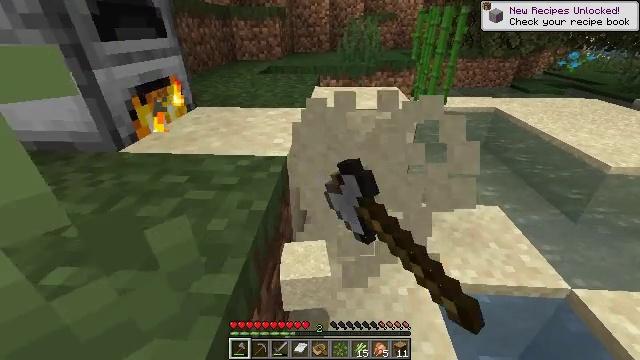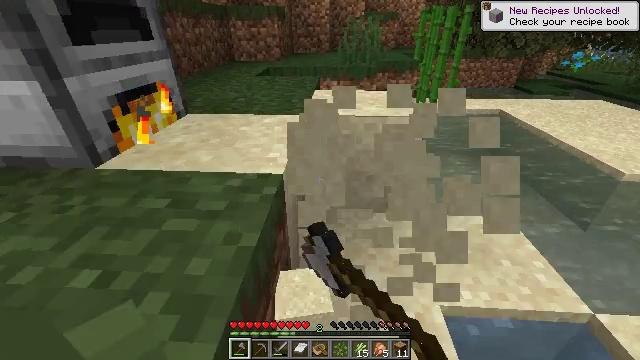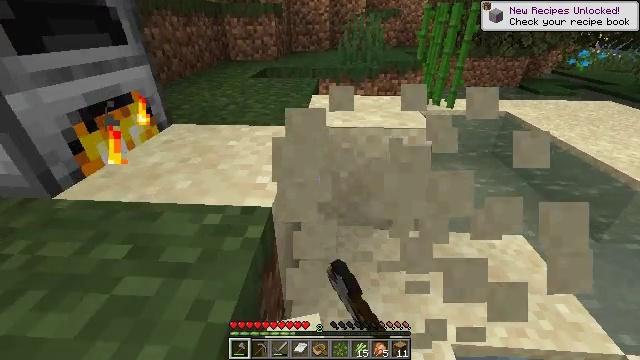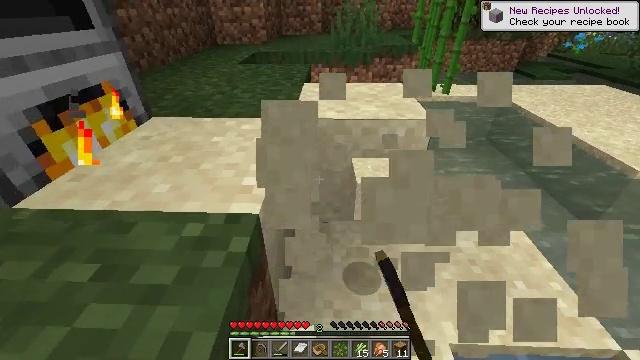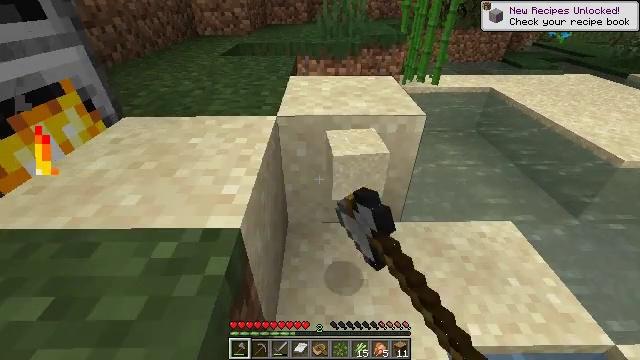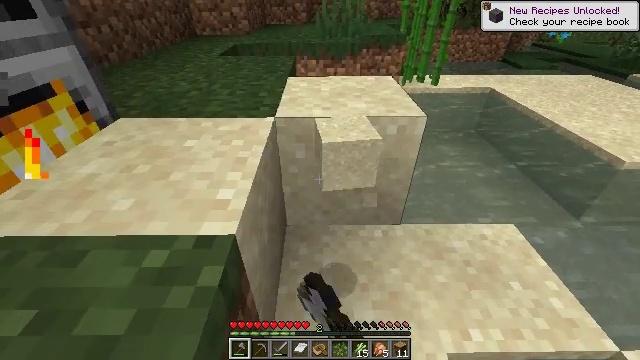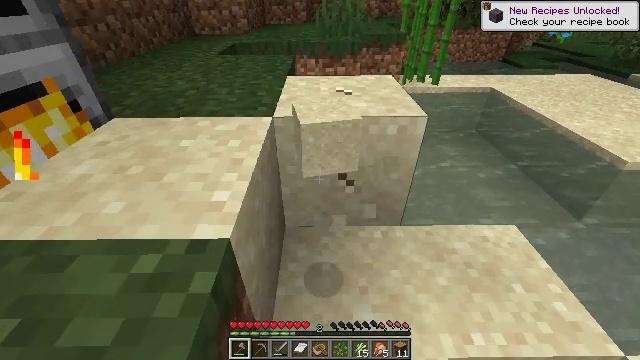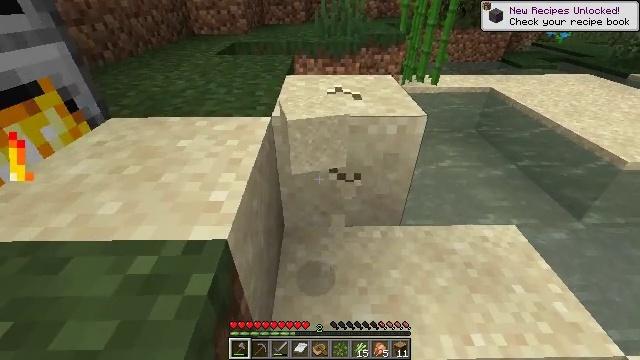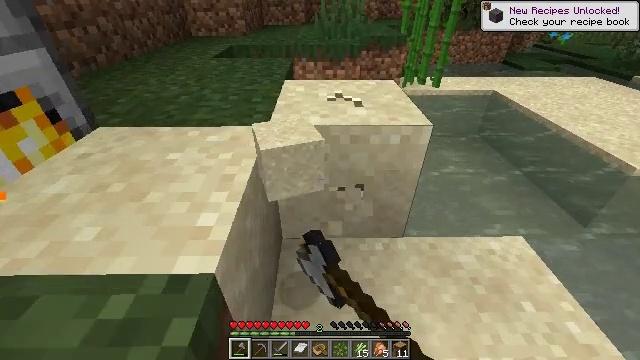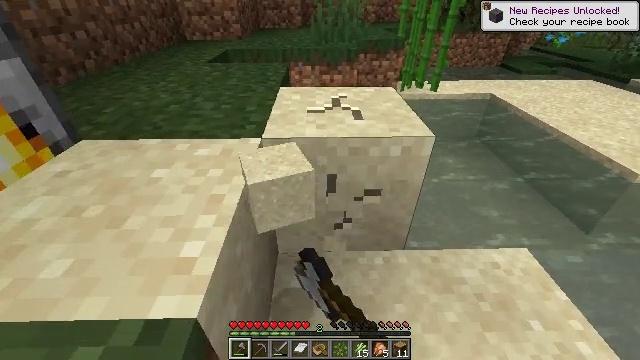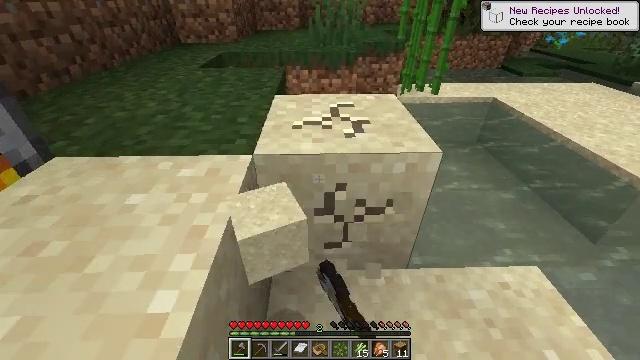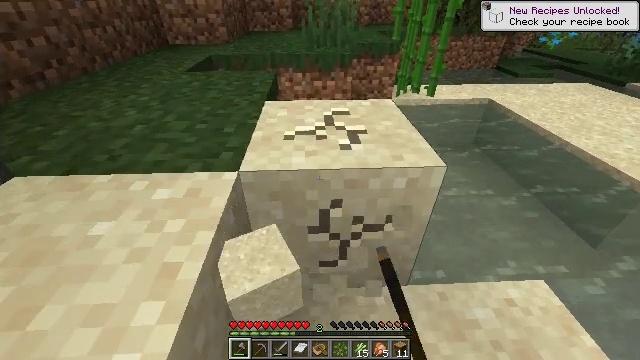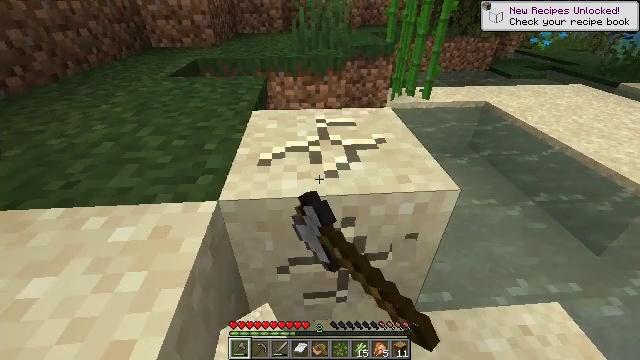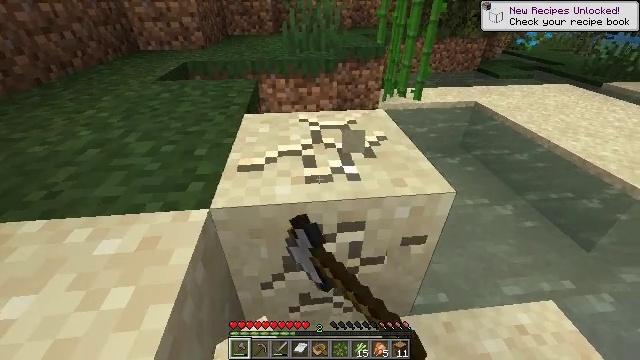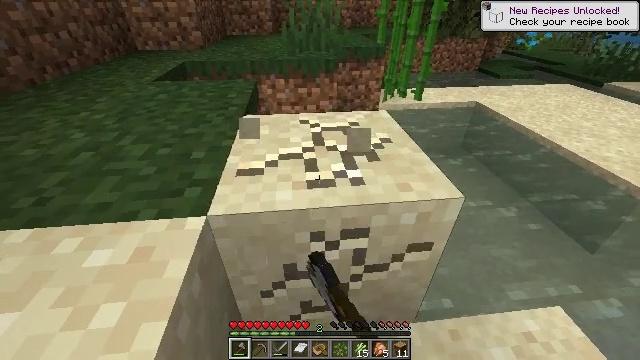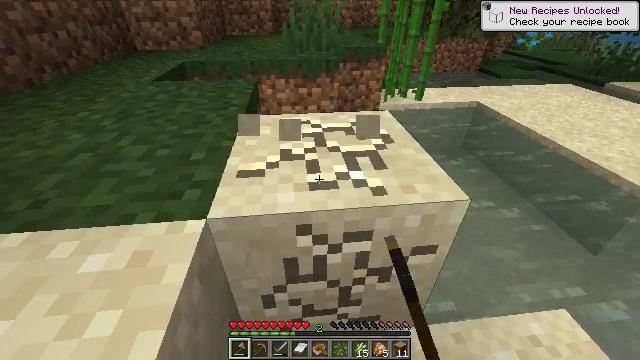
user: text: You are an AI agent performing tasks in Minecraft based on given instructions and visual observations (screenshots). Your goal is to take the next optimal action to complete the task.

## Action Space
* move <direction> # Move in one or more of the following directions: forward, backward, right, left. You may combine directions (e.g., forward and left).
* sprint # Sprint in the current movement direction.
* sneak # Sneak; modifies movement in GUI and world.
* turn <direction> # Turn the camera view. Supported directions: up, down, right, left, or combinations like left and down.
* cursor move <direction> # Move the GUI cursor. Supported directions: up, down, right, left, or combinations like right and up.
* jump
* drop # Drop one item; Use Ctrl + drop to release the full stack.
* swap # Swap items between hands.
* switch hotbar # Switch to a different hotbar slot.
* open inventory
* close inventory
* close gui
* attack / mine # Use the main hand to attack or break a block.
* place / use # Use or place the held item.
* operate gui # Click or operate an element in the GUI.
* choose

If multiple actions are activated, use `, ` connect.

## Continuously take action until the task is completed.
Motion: motion action
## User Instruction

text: Mine sand by the water.
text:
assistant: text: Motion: move forward, attack / mine
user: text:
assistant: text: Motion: move forward, attack / mine
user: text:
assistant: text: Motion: turn right and down, attack / mine
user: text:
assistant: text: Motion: turn right and down, attack / mine
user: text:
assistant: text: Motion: attack / mine
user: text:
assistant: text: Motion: attack / mine
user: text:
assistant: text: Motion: attack / mine
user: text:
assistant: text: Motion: move forward, attack / mine
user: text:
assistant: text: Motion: move forward, attack / mine
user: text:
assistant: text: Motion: move forward, attack / mine
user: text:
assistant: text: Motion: move forward, turn right, attack / mine
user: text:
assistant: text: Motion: turn right, attack / mine
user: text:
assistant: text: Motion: turn right, attack / mine
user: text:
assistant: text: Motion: attack / mine
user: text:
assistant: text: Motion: attack / mine
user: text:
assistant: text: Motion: attack / mine
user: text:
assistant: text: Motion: attack / mine
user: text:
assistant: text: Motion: attack / mine
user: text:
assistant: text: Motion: attack / mine
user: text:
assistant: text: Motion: attack / mine
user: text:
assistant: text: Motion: attack / mine
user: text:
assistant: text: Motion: attack / mine
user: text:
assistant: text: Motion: attack / mine
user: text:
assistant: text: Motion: attack / mine
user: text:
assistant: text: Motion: attack / mine
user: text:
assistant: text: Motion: attack / mine
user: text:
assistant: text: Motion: attack / mine
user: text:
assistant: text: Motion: turn down, attack / mine
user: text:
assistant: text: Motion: turn left and down
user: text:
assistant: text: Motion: turn left and down